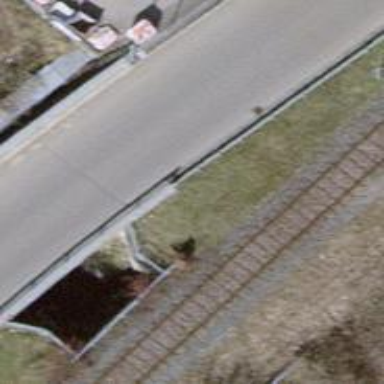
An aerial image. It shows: Railway bridge.